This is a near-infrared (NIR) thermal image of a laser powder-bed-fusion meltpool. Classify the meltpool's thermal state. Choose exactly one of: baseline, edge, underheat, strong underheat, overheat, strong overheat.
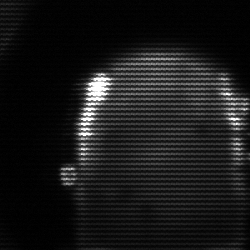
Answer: baseline